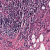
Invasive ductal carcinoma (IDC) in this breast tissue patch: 0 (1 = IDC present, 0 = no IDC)